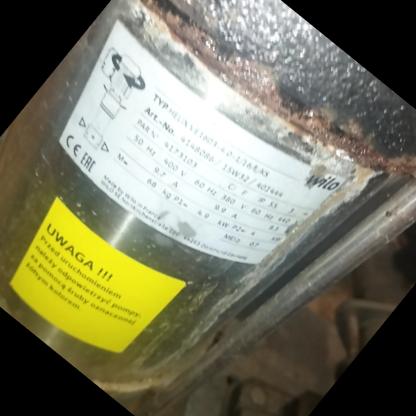
Klasa: tabliczka-znamionowa